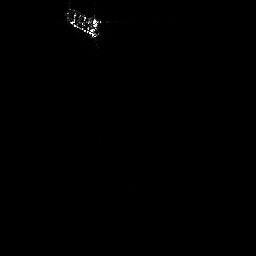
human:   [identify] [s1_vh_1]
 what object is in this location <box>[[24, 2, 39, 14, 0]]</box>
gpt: <ref>1 medium ship at the top</ref>